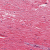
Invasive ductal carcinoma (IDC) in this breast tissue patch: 0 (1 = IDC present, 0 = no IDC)